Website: crate-barrel
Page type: order-returns
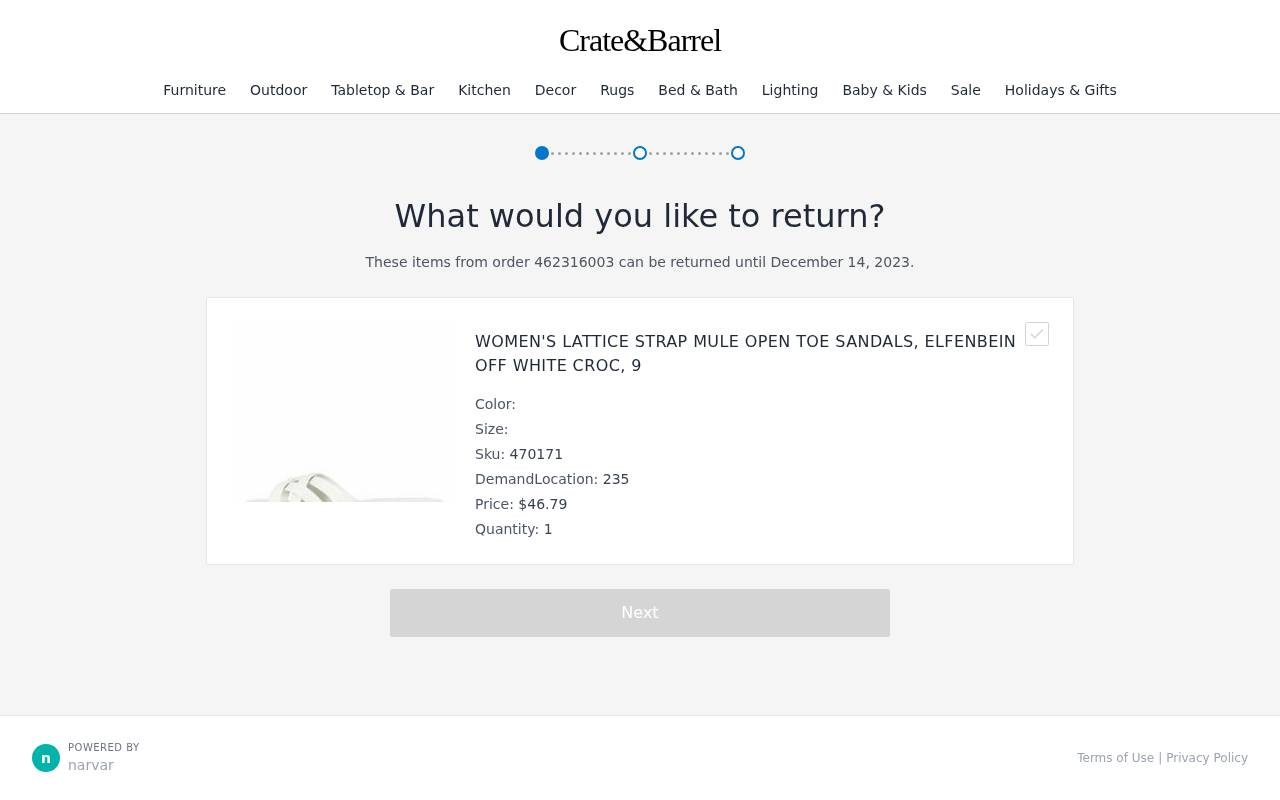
Product elements: key: PRODUCT1_NAME
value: Women's Lattice Strap Mule Open Toe Sandals, Elfenbein Off White Croc, 9
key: PRODUCT1_PRICE
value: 46.79
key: PRODUCT1_QUANTITY
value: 1
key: PRODUCT1_SKU
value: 470171
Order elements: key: ORDER_ID
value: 462316003
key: ORDER_RETURN_BY_DATE
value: December 14, 2023
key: ORDER_DEMAND_LOCATION
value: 235